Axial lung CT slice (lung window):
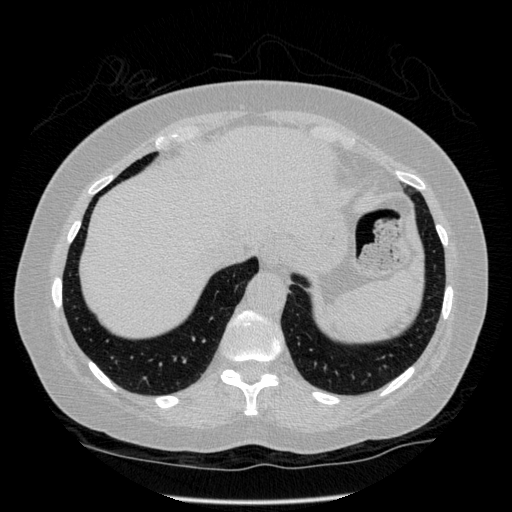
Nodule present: no